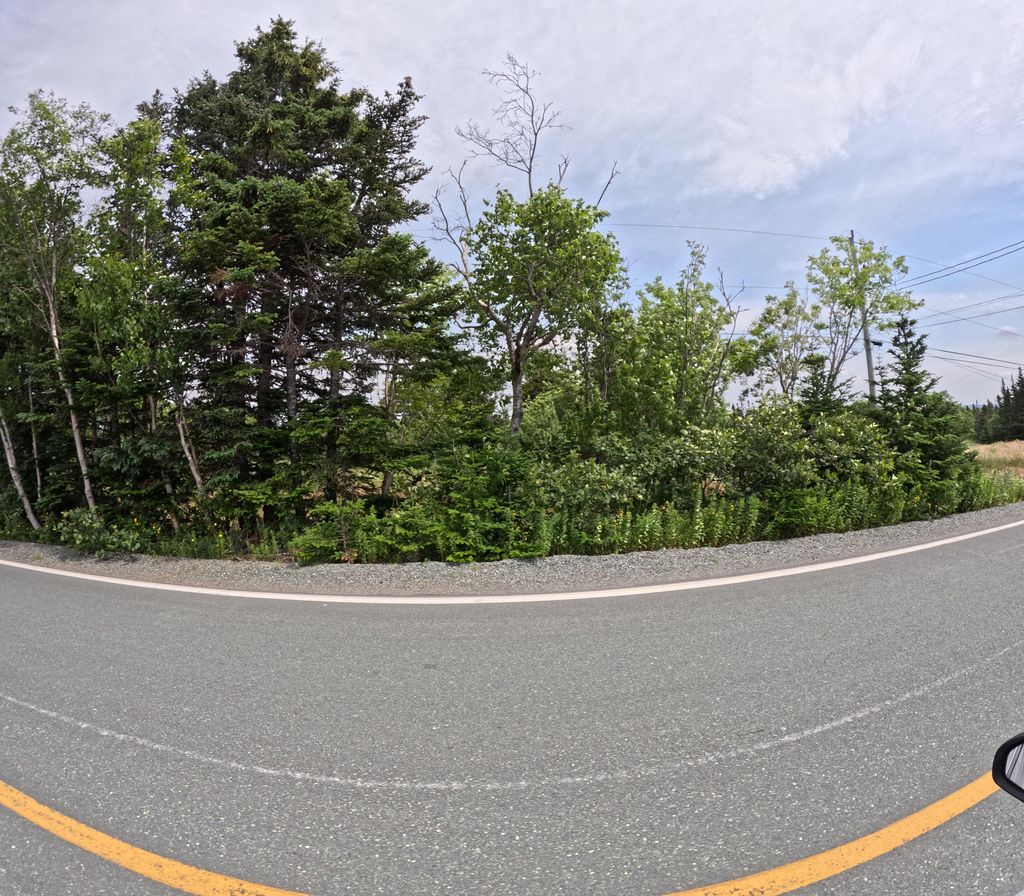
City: st_johns